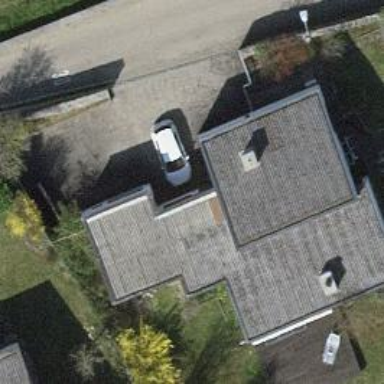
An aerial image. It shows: Simple and straightforward house.